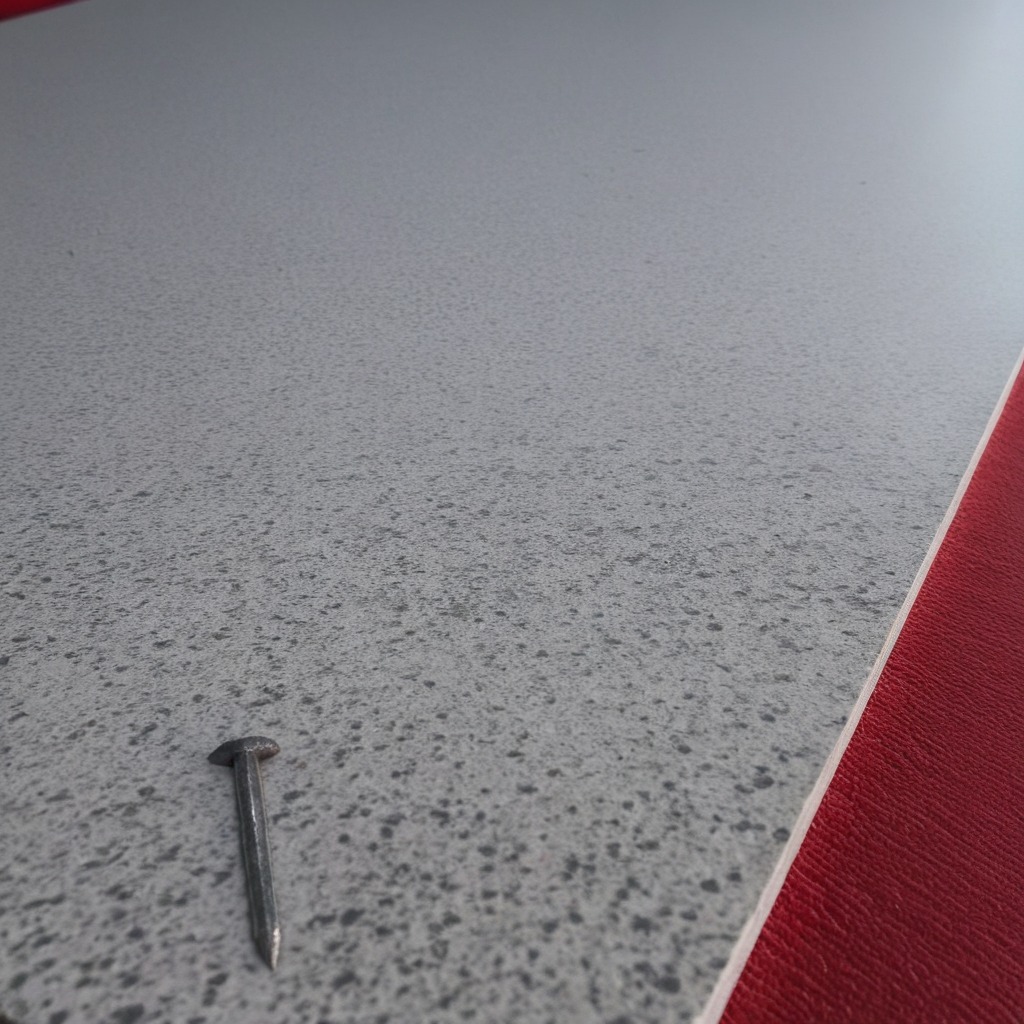
An iron nail lies on a clean granite tabletop covered with a red rubber mat inside a workshop under bright overhead lighting crisp shadows high clarity worn but beneath the mat.